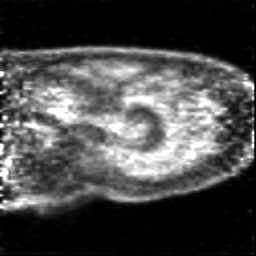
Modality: PET
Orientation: sagittal
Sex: male
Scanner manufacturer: siemens